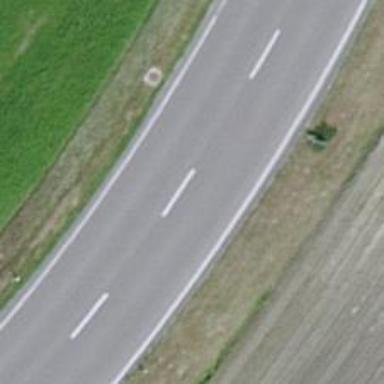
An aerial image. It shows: Tertiary road with asphalt surface.